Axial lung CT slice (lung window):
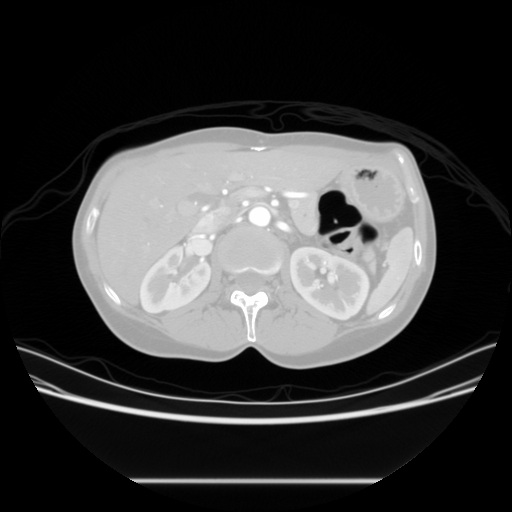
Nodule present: no